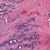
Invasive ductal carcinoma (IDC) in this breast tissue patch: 1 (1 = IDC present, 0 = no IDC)